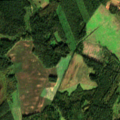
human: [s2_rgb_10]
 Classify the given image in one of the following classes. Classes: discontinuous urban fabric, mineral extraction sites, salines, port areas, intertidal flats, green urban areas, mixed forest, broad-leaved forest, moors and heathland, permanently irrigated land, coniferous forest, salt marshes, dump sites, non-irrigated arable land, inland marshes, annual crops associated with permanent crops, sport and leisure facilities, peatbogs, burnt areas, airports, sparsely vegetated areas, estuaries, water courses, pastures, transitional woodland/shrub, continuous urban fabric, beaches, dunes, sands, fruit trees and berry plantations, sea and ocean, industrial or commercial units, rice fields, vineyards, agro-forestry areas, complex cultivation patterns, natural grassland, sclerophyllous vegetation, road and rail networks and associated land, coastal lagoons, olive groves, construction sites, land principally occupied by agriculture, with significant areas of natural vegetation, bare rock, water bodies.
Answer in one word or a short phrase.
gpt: non-irrigated arable land, coniferous forest, mixed forest